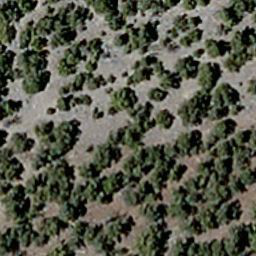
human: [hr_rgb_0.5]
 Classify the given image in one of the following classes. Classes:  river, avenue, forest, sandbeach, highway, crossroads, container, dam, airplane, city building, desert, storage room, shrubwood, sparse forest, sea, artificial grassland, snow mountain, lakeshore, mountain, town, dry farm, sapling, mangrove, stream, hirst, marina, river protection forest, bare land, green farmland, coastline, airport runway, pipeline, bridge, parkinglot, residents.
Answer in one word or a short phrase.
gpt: sparse forest